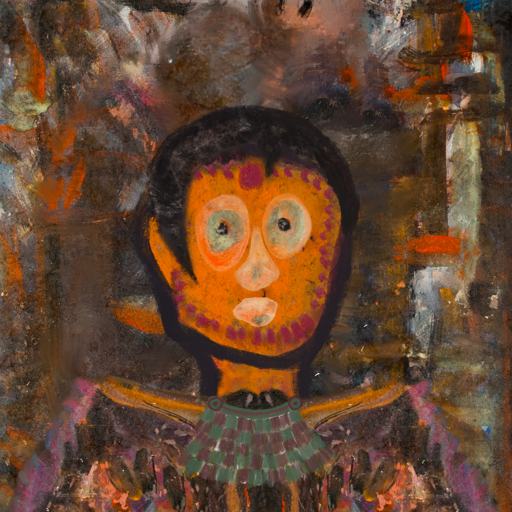
Background: GypsyQueen, Head And Neck Front: Doll, Face Front: Childish, Bust: Gypsy_Queen, Hair Front: Roy_Bahadur, Head Accessory: Blank, Second Necklace: After_Raid, Necklace: Blank, Baby: Blank